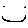
Label: smiley face